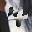
Label: 4